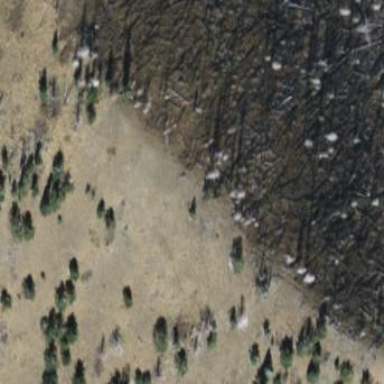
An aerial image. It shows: Patch of scrub vegetation.